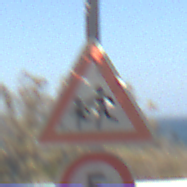
Verkehrszeichen: KinderRechts
Zusatzzeichen unten: Geschwindigkeit5
Umgebung: Outdoor, Nature
Tageszeit: MorningAfternoon
Wetter: Clear
Licht: Natural
Jahreszeit: NotSpecified
Kontrast: HighContrast